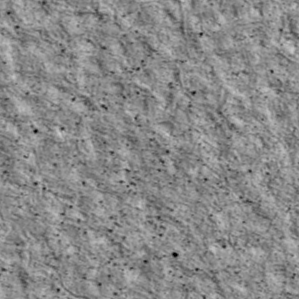
Label: non_frost